Field crop: maize
Growth stage: 2
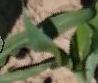
Species: maize